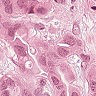
Metastatic tissue present: yes